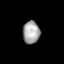
Tissue: lung
Cell type: Pericytes
Senescence score: 0.5633
Nuclear area (px): 382
Mean DAPI intensity: 162.293